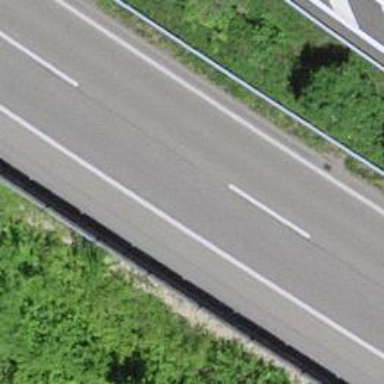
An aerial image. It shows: Asphalt motorway.